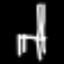
Label: chair